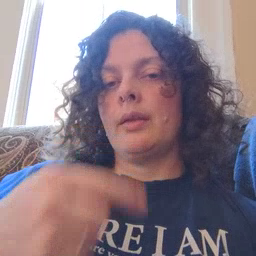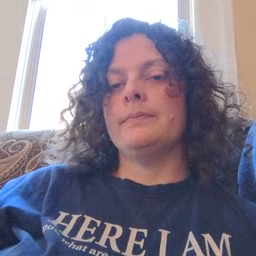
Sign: tongue